Question: I understand that with powershell it's possible to change registry values.
for example, here: <URL>
we can set the properties like this:
'''
Set-ItemProperty 'HKCU:\Software\Microsoft\Windows\Shell\Associations\UrlAssociations\ftp\UserChoice' -name ProgId IE.FTP
'''

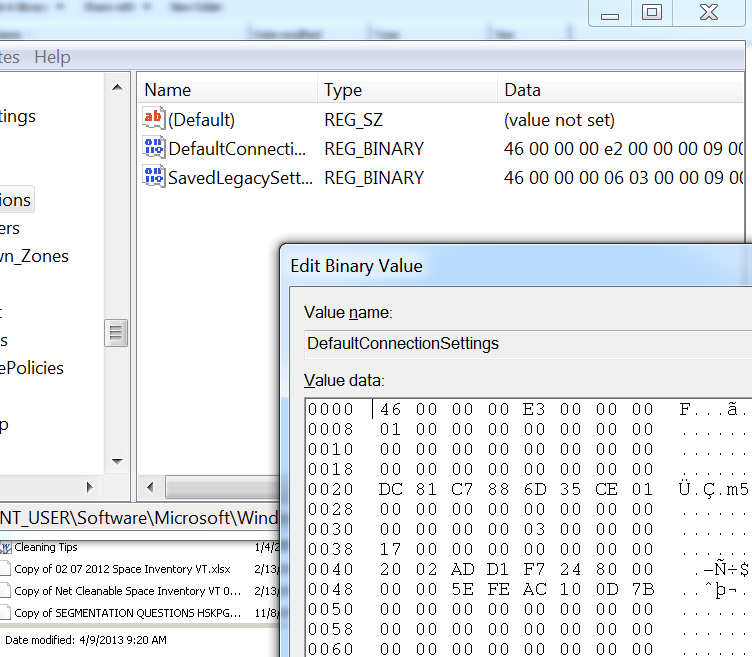
Answer: 1. Read the value (a byte array)
2. Modify the array element
3. Write the byte array back to the registry key.
Here's an example:
'''
$key = 'HKCU:\Software\Microsoft\Windows\CurrentVersion\Internet Settings\Connections'
$data = (Get-ItemProperty -Path $key -Name DefaultConnectionSettings).DefaultConnectionSettings
$data[8] = 9
Set-ItemProperty -Path $key -Name DefaultConnectionSettings -Value $data
'''